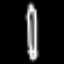
Label: pencil